Question: I require some confirmation about sessions and session cookie logic.
What happens really, when you close the browser / delete the session cookies manually in the browser (btw, do they have identically the same result by default ? ) ?
In the given case, the deletion of the session cookies happens at the client.
Does the browser send an implicit message to the web server (ie. Apache) to say that the current session_id should be destroyed and can be re-used? Or does the web server have a mechanism to just re-use session_id's that have been inactive for a long time?
Resulting question:
In the second case, how does PHP know when to clear the current $_SESSION globals from the PHP filesystem (tmp) if sessions are destroyed from the client? Does Apache send a command to PHP to delete the corresponding file with session information, the moment -before it re-uses the session_id? Do these session files remain there until a certain expiration time (or do they really get destroyed immediately when the session cookies get destroyed)?
As you may notice, I'm experiencing some confusion here.
Thanks for helping me clarify.
Edit:
I'm talking about these session cookies:

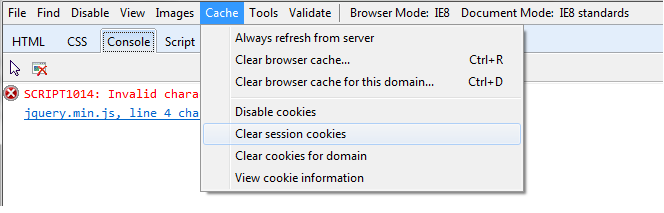
Answer: There are two types of cookies:
'''
1) Server side cookie
2) Client (HTTP) side cookie
'''
When you clear cookies from browser, it clears only client side cookies (cookies on your machine). And yes, there is expiration time set for all cookies.
Some information for you:
Cookies are key/value pairs used by websites to store state informations on the browser. Say you have a website (example.com), when the browser requests a webpage the website can send cookies to store informations on the browser.
Browser request example:
GET /index.html HTTP/1.1
Host: www.example.com
Example answer from the server:
'''
HTTP/1.1 200 OK
Content-type: text/html
Set-Cookie: foo=10
Set-Cookie: bar=20; Expires=Fri, 30 Sep 2011 11:48:00 GMT
... rest of the response
'''
Here two cookies foo=10 and bar=20 are stored on the browser. The second one will expire on 30 September. In each subsequent request the browser will send the cookies back to the server.
'''
GET /spec.html HTTP/1.1
Host: www.example.com
Cookie: foo=10; bar=20
Accept: */*
SESSIONS: Server side cookies
'''
Server side cookies are known as "sessions". The website in this case stores a single cookie on the browser containing a unique Session Identifier. Status information (foo=10 and bar=20 above) are stored on the server and the Session Identifier is used to match the request with the data stored on the server.
Check here for more details:
<URL>
'''
When session cookies are cleared, they are removed from the client (your machine). Now, the server can't identify you since it doesn't know the session id which was in the cookie you cleared recently, and so it looks like your session is cleared.
'''
Part of credit goes to the guy that answered that question!!